Brain MRI, t1w sequence, axial 2D slice.
Patient: age 28, sex F, weight 95 kg, height 1.95 m
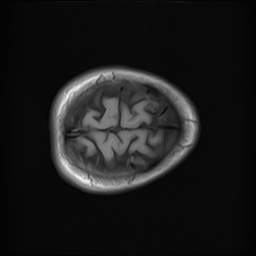